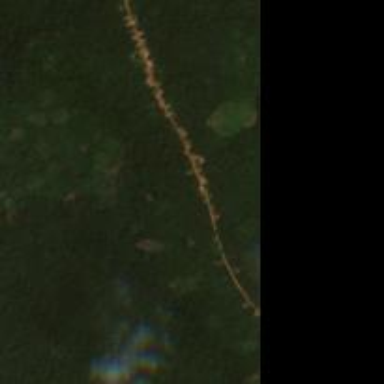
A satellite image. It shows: Trunk highway.